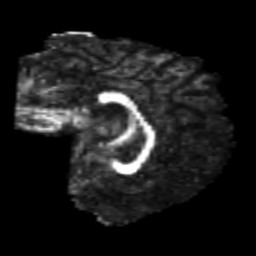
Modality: FA
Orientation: sagittal
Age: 22
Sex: female
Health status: healthy
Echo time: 0.074 s